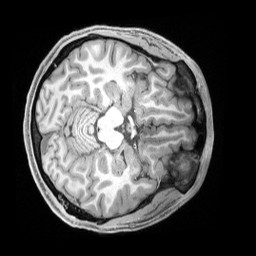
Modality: T1w
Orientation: axial
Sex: male
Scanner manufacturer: siemens
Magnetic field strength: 3 T
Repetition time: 2.4 s
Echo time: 0.00222 s